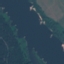
Land use / land cover: River